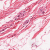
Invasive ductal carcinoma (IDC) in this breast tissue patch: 0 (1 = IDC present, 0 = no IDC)